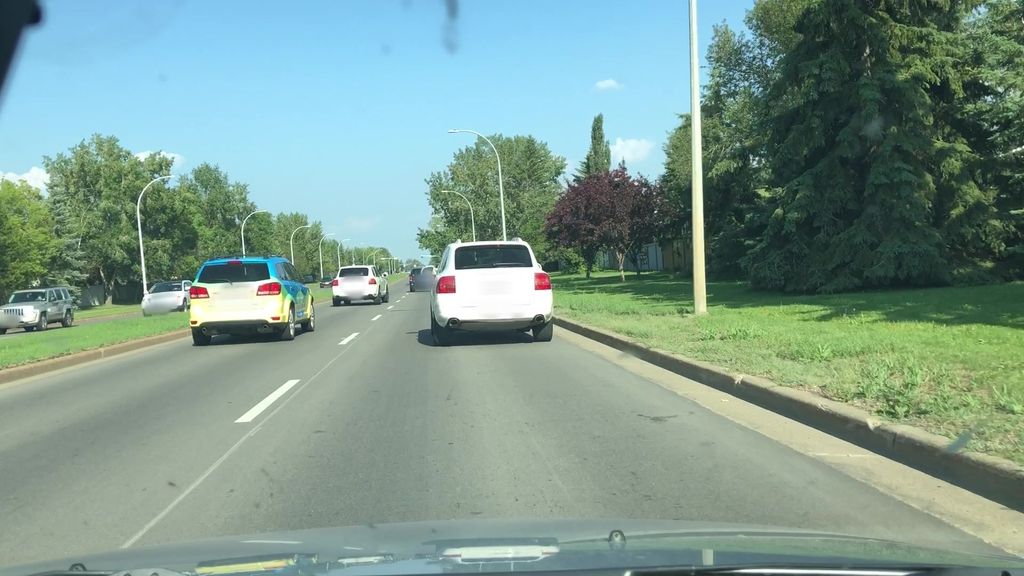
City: edmonton